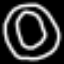
Label: donut